Interaction volume radius: 10 \u00c5
Interaction volume height: 10 \u00c5
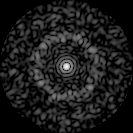
Disorder parameter: 0.8224